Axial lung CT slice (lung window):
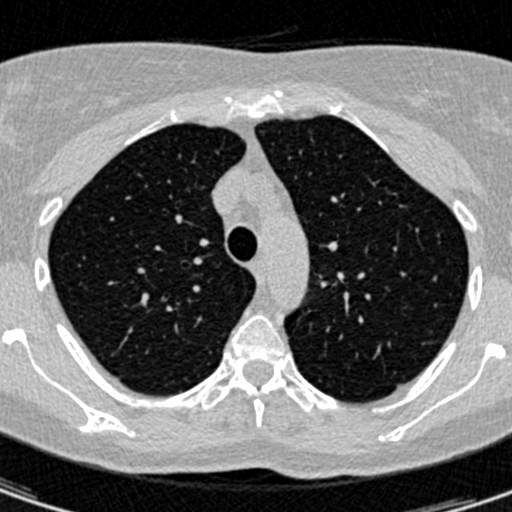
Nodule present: no